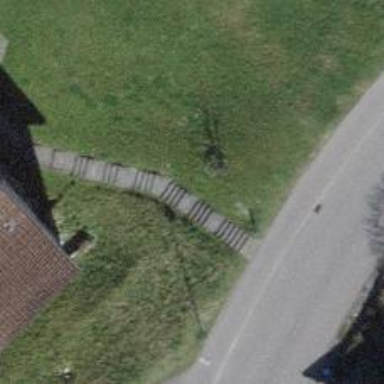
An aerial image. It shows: Road with steps.